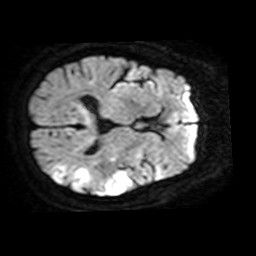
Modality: TRACE
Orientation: axial
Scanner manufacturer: philips
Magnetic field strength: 1.5 T
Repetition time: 2.971 s
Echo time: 0.06279 s